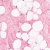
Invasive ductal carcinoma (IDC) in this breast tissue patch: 0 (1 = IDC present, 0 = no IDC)